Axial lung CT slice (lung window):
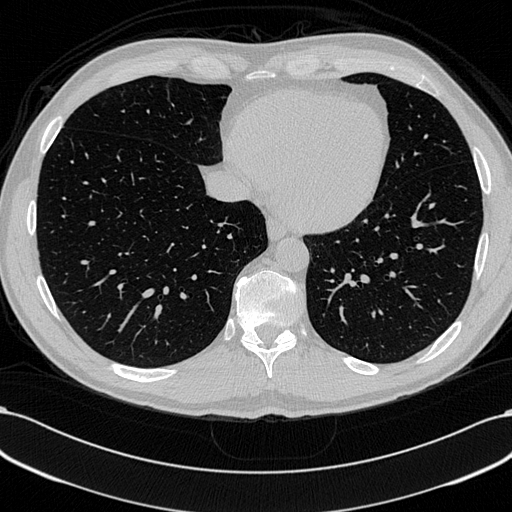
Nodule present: no